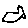
Label: fish